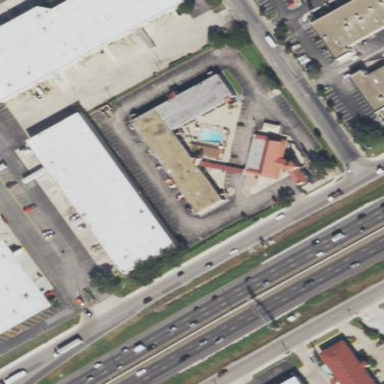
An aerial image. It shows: Hotel building.